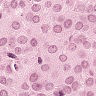
Metastatic tissue present: yes